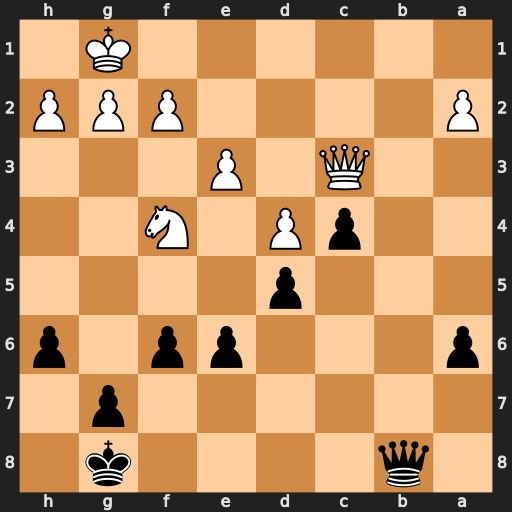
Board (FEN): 1q4k1/6p1/p3pp1p/3p4/2pP1N2/2Q1P3/P4PPP/6K1
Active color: b
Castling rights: -
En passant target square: -
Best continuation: Qb1+ Qc1 Qxc1#